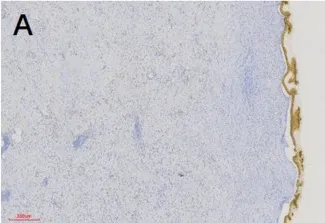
(A) Mucinous epithelium expressed cytokeratin, whereas tumor cells in mural nodules did not.
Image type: pathology (immunostaining)